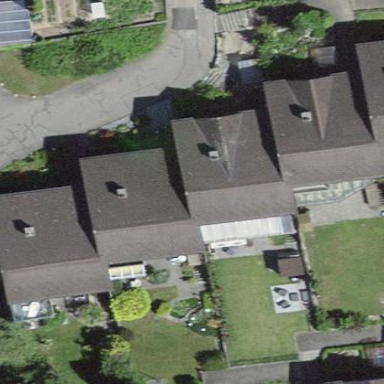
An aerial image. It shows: Terrace building.